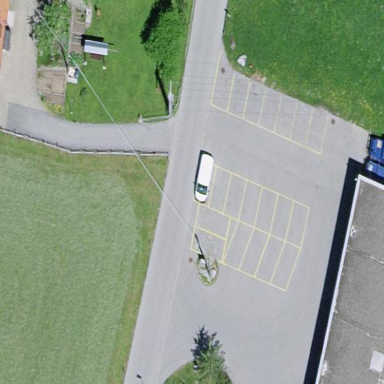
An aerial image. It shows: Parking area.